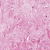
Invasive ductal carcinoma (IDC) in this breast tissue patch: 0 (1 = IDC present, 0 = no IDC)